Question: This is a bit weird, I followed the Google places API to add autocomplete for my android app. Google Places API request denied for Android autocomplete, even with the right api key. I even tried to check with the JSON Client and requested both GET/POST still same error because I'm sure my code follows the integration for google api autocomplete accordingly. I have not found any solution that resolves the error. Some answers suggest removing sensor with place_id. I don't know. Kindly explain
a solution or suggestion that would help me to get the autocomplete working fine.
<URL>

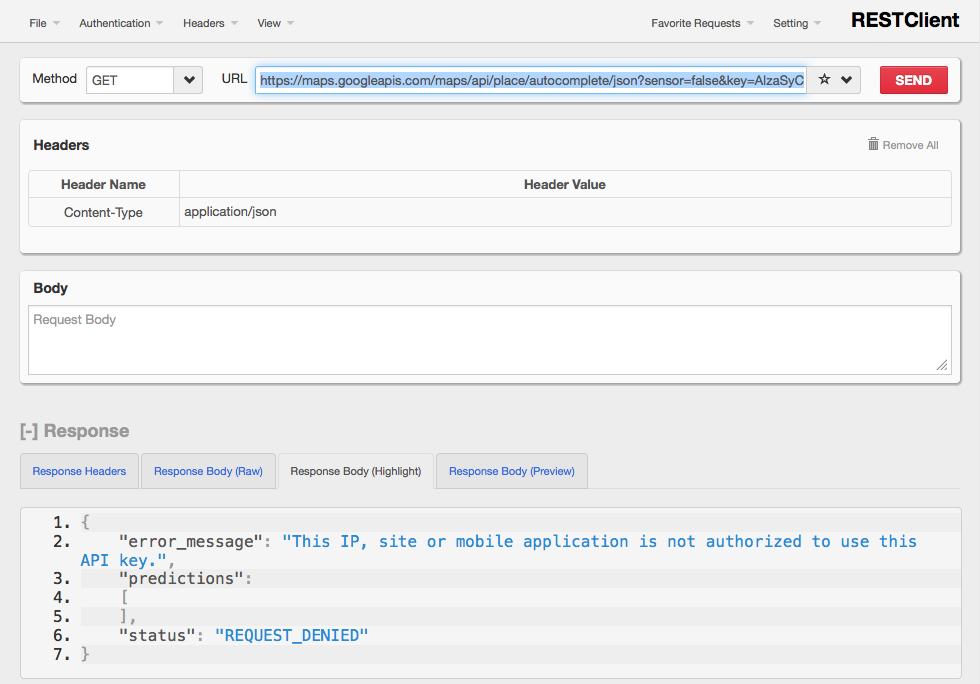
Answer: Try this url with your api key:
'https://maps.googleapis.com/maps/api/place/autocomplete/json?sensor=true&key= api key&language=en&input=kir'